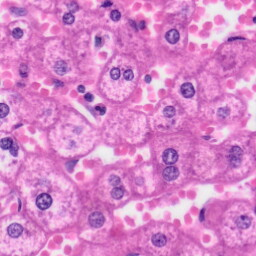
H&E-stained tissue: Liver